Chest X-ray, AP view. Patient: 56 years old, sex M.
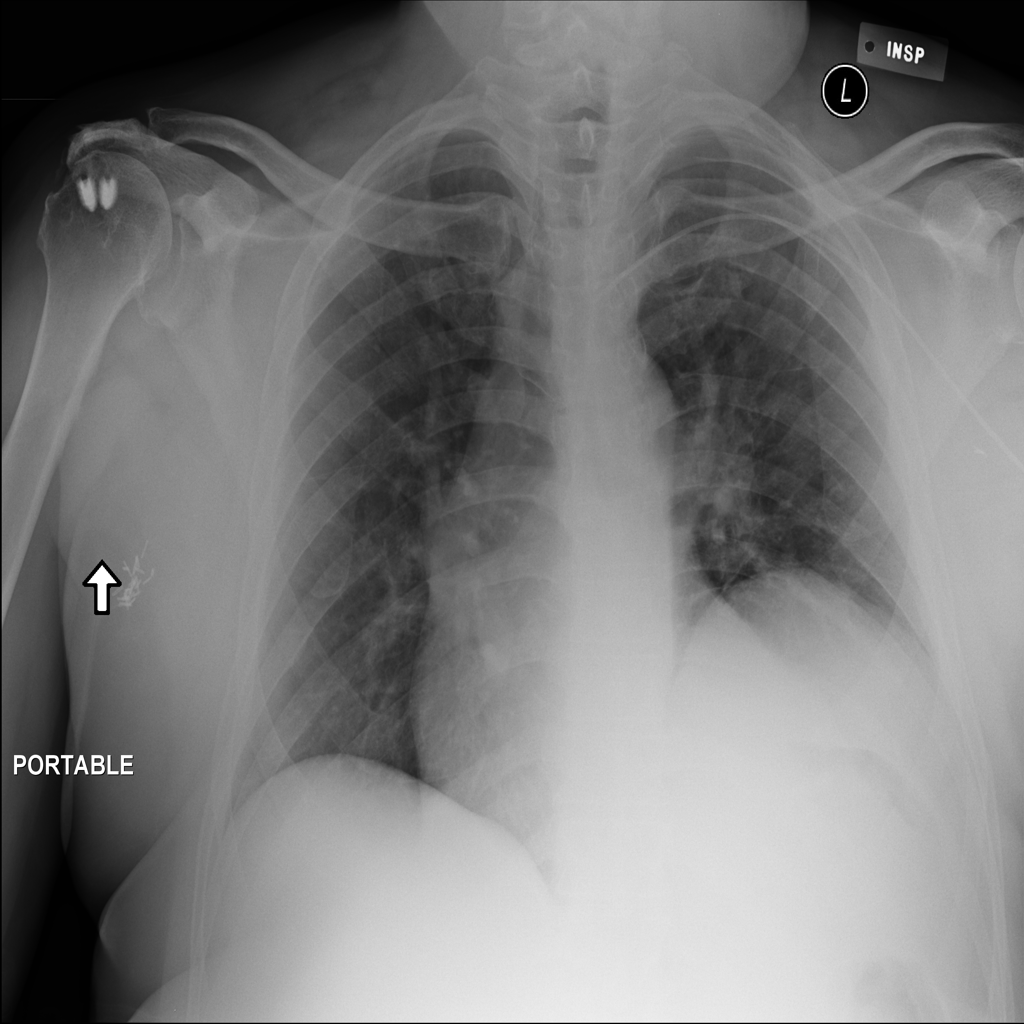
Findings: Atelectasis